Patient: sex M, age 76
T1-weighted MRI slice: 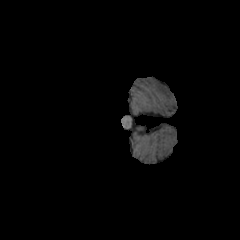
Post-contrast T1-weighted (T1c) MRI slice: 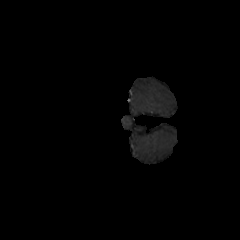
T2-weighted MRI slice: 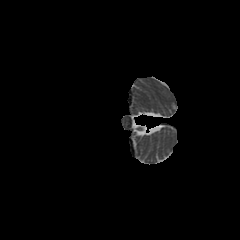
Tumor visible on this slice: no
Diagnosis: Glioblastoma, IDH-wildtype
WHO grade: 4